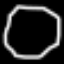
Label: octagon